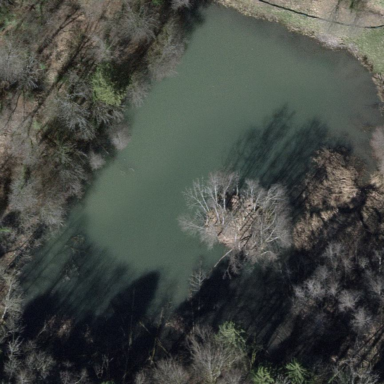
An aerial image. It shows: Peaceful pond surrounded by nature.